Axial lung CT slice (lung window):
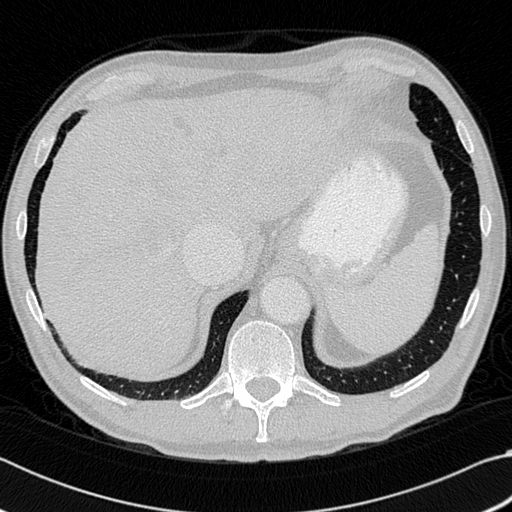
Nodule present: no